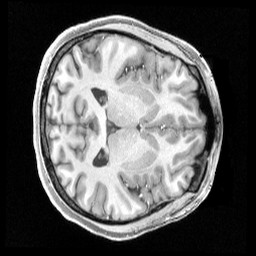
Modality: T1w
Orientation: axial
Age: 25
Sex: female
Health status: healthy
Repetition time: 2.4 s
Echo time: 0.00222 s